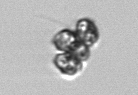
Label: Corymbellus